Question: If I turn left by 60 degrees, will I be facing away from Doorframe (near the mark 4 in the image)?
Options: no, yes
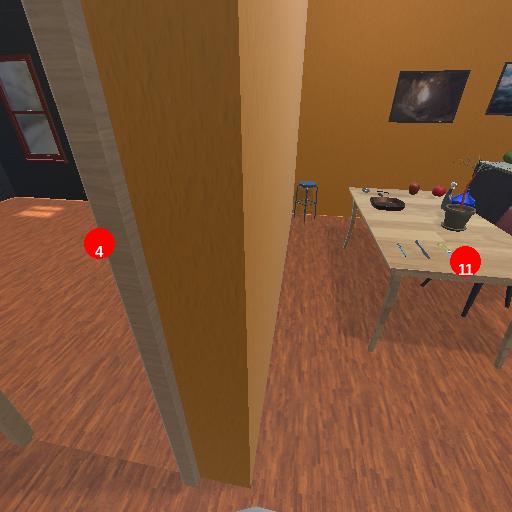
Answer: no